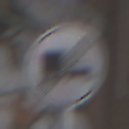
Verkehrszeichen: EndeUeberholverbotKraftfahrzeuge
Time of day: Midday
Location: Roofed (Special)
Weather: Overcast
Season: NotSpecified
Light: Natural